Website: walmart
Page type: payment
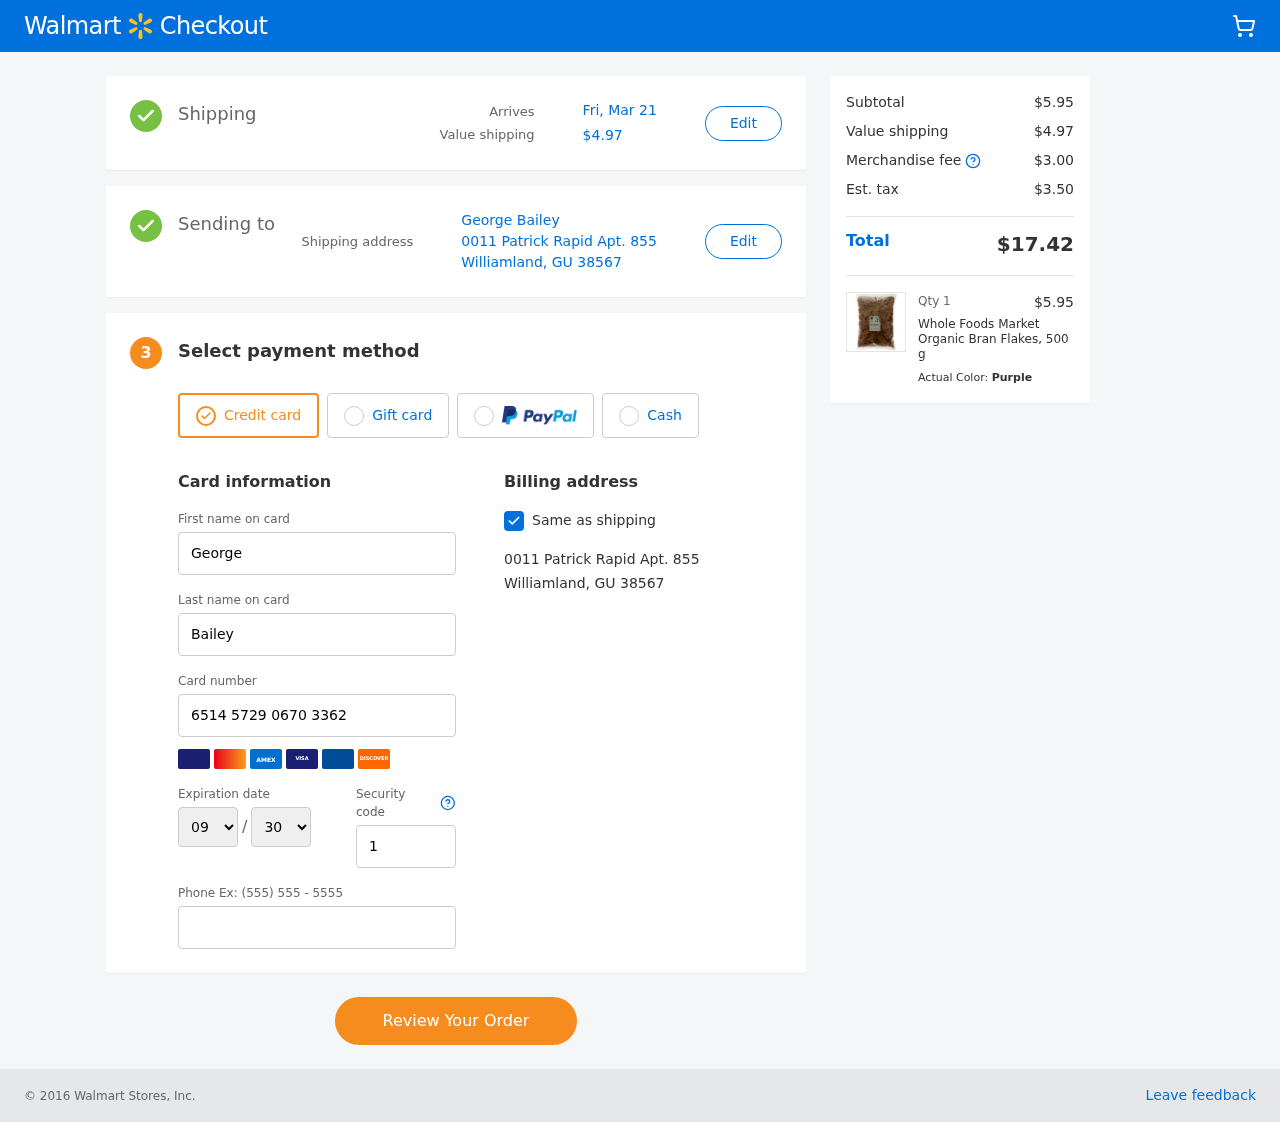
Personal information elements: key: PII_CARD_EXPIRY_MONTH
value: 09
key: PII_CARD_EXPIRY_YEAR
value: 30
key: PII_CITY_STATE_ZIP
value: Williamland, GU 38567
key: PII_FULLNAME
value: George Bailey
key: PII_STREET
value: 0011 Patrick Rapid Apt. 855
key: PII_FIRSTNAME
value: George
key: PII_LASTNAME
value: Bailey
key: PII_CARD_NUMBER
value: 6514 5729 0670 3362
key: PII_CARD_CVV
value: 141
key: PII_PHONE
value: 2456408756
Product elements: key: PRODUCT1_NAME
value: Whole Foods Market Organic Bran Flakes, 500 g
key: PRODUCT1_PRICE
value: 5.95
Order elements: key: ORDER_DELIVERY_DATE
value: Fri, Mar 21
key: ORDER_SHIPPING_COST
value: $4.97
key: ORDER_SUBTOTAL
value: $5.95
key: ORDER_MERCHANDISE_FEE
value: $3.00
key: ORDER_TAX
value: $3.50
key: ORDER_TOTAL
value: $17.42
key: ORDER_NUM_ITEMS
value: Qty 1